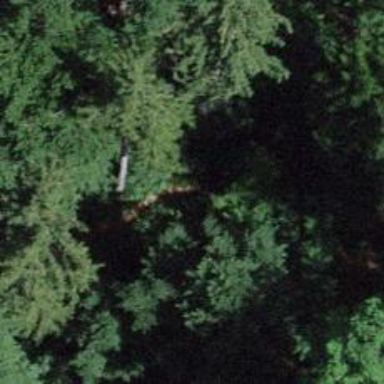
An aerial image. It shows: High ropes course on leisure land.